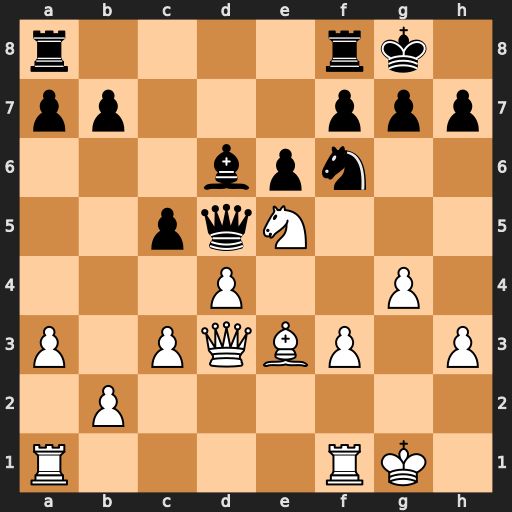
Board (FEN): r4rk1/pp3ppp/3bpn2/2pqN3/3P2P1/P1PQBP1P/1P6/R4RK1
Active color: w
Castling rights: -
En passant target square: -
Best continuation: c4 Qxd4 Bxd4